Question: I am trying to plot a line graph of some quantity, in this case, "bananas", vs Time using D3 and crossfilter. The dimension aspect of the plot does not seem to reflect the dimension values that I am inputting, though is possible that this is a conceptual issue with crossfilter, as I am new to using it. below is the script that I am using and the output plot, as you can see the y-axis runs 0-6 and there are 11 unique inputs for banana and time. Other examples that I have looked at for this type of plot appear to plot the equivalent to the quantity aspect of bananas (which runs from 8 to 668 in this case), so I was hoping for some clarity on what exactly is on my Y-axis and how to re-write my code such that it is actually plotting the number of bananas consumed as a function of time.
'''
//declare new variable, chart and select the dc chart type
var chart = new dc.LineChart("#lineChart");
//insert the data you wish to plot
var data1 = [
{"bananas": 22.28876521596685, "Timestamp":'2021-01-19 17:06:50.239197'},
{"bananas": 25.8395210863092, "Timestamp": '2021-01-19 17:16:52.181954'},
{"bananas": 23.<PHONE>, "Timestamp": '2021-01-20 17:21:52.181954'},
{"bananas": 28.8395210863092, "Timestamp": '2021-01-21 17:26:52.181954'},
{"bananas": 38.<PHONE>, "Timestamp": '2021-01-21 17:26:52.181954'},
{"bananas": 248.8395210863092, "Timestamp": '2021-01-21 17:26:52.181954'},
{"bananas": 8.<PHONE>, "Timestamp": '2021-01-21 17:26:52.181954'},
{"bananas": 9.8395210863092, "Timestamp": '2021-01-21 17:26:52.181954'},
{"bananas": 58.<PHONE>, "Timestamp": '2021-01-21 17:26:52.181954'},
{"bananas": 668.642100932, "Timestamp": '2021-01-22 17:26:52.181954'},
{"bananas": 68.8395210863092, "Timestamp": '2021-01-21 18:26:52.181954'},
];
// convert the timestamp data into something that js can understand
data1.forEach(function (d) {
d.Timestamp = new Date(d.Timestamp);
});
//log the updated values to the console (troubleshooting)
console.log(data1)
// set crossfilter with first dataset
var xfilter = crossfilter(data1),
// var all = xfilter.groupAll();
//Define the Dimensions
bananasDim = xfilter.dimension(function (d){return +d.bananas;})
console.log(bananasDim.top(Infinity))
//this prints out the entire data1 json in the console
TimeDim = xfilter.dimension(function (d){return d.Timestamp;});
//Define the Group elements
bananasGroup= bananasDim.group()
TimeGroup=TimeDim.group()
console.log(bananasGroup)
console.log(TimeGroup)
function render_plots(){
chart
.width(768)
.height(480)
.x(d3.scaleTime().domain([0,200])) //this defines a range of 0 to 200
// but we use elasticX so its not really relevant
.curve(d3.curveLinear)
.renderArea(true)
.brushOn(false)
.renderDataPoints(true)
.clipPadding(10)
.elasticX(true)
.elasticY(true)
.dimension(bananasDim)
.group(TimeGroup);
dc.renderAll();
}
render_plots();
'''

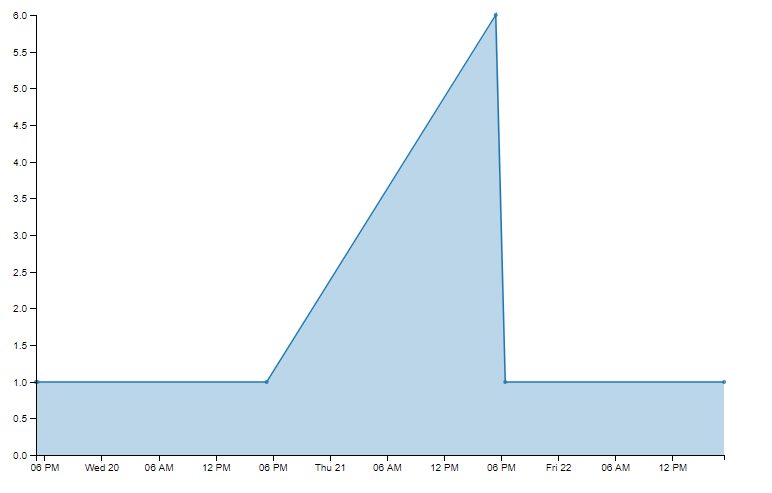
Answer: Thanks for including a complete working example with your question.
That looks like a plot of counts by time. If you want to sum the bananas, you could use
'''
TimeGroup=TimeDim.group().reduceSum(d => d.bananas)
'''
Additionally, for a specific chart, the group should usually be instantiated from the same dimension:
'''
.dimension(TimeDim)
'''
This is because the group will be used for fetching the data and the dimension will be used for filtering.
You will probably also want to set the resolution so that times which are not exactly the same will aggregate. For example you could do:
'''
TimeDim = xfilter.dimension(function (d){return d3.timeHour(d.Timestamp);});
// ...
chart
.xUnits(d3.timeHours)
'''
to round to hours (similar for days).
<URL>
<URL>